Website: slack
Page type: payment
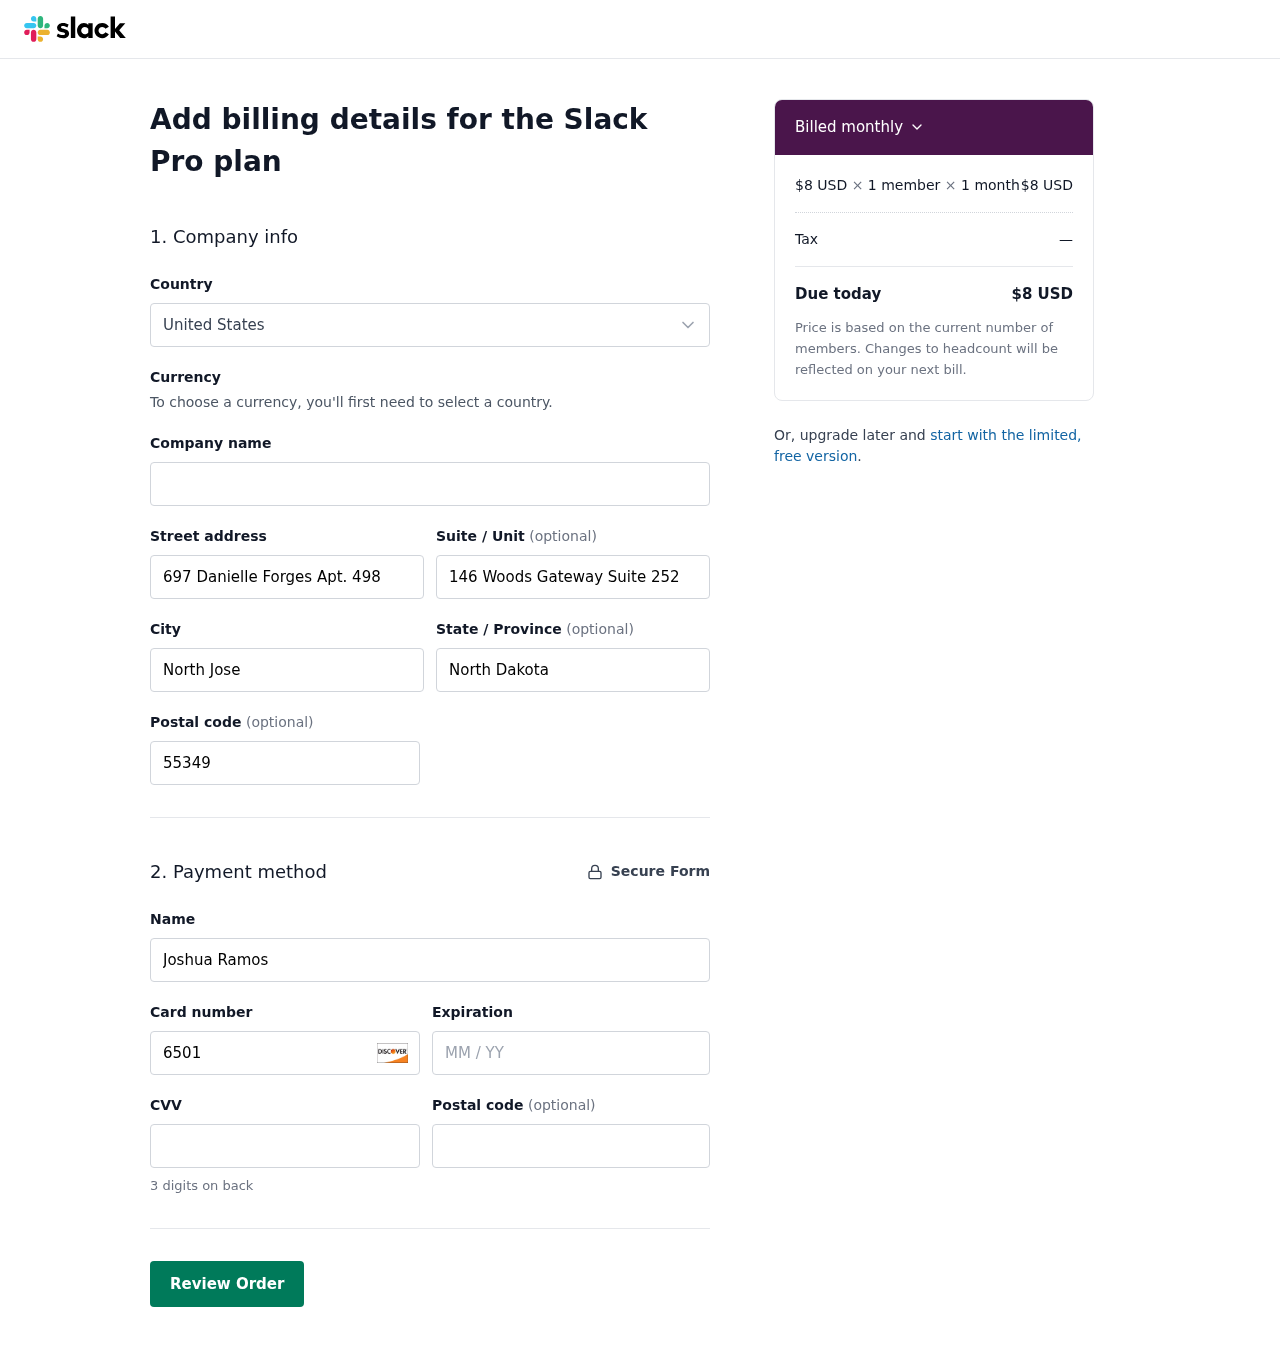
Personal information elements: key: PII_COUNTRY
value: United States
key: PII_STREET
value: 697 Danielle Forges Apt. 498
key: PII_STREET2
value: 146 Woods Gateway Suite 252
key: PII_CITY
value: North Jose
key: PII_STATE
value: North Dakota
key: PII_POSTCODE
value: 55349
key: PII_FULLNAME
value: Joshua Ramos
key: PII_CARD_NUMBER
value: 6501 2648 1626 9263
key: PII_CARD_EXPIRY
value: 07/26
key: PII_CARD_CVV
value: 959
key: PII_POSTCODE2
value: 55917
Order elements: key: ORDER_PRICE_PER_MEMBER
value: $8 USD
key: ORDER_NUM_MEMBERS
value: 1 member
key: ORDER_NUM_MONTHS
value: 1 month
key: ORDER_SUBTOTAL
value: $8 USD
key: ORDER_TAX
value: —
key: ORDER_TOTAL
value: $8 USD